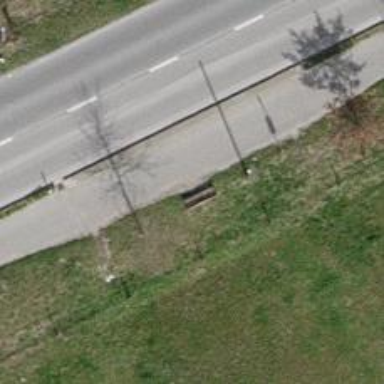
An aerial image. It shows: Bench for seating.